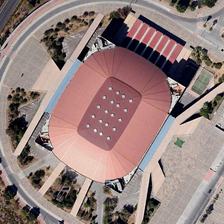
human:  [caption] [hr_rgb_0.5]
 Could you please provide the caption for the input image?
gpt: some trees are planted around the building .

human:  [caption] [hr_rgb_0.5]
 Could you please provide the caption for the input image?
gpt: there is a red building in the middle of the land .

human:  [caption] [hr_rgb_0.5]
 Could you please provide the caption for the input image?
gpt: some trees are planted around the building .

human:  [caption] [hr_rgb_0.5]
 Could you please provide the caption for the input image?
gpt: there is a red building in the middle of the land .

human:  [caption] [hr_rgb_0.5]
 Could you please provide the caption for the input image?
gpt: there is a red building in the middle of the land .